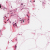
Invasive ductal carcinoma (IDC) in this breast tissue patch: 0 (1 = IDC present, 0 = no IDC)